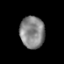
Tissue: prostate
Cell type: T cells
Senescence score: 0.2666
Nuclear area (px): 772
Mean DAPI intensity: 133.177